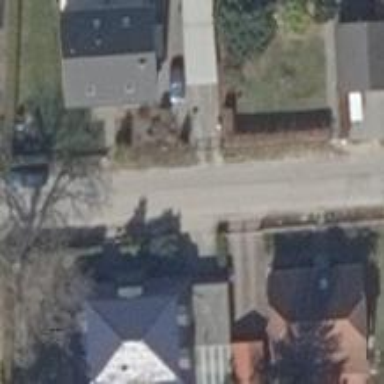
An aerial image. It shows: Driveway leading to service road.